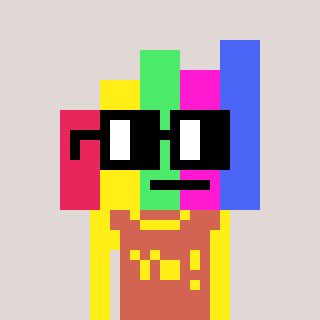
a pixel art character with square black glasses, a bar chart-shaped head and a peachy-colored body on a warm background